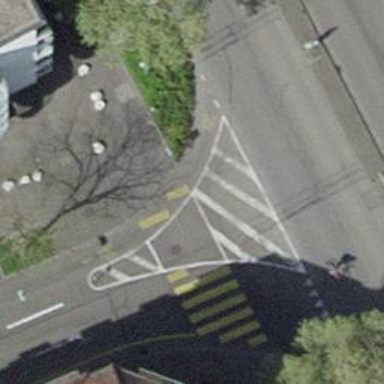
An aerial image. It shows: Marked crossing on the road.